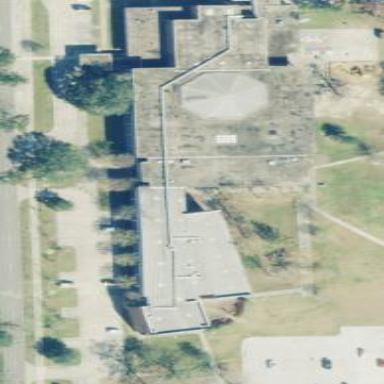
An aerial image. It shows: School building.